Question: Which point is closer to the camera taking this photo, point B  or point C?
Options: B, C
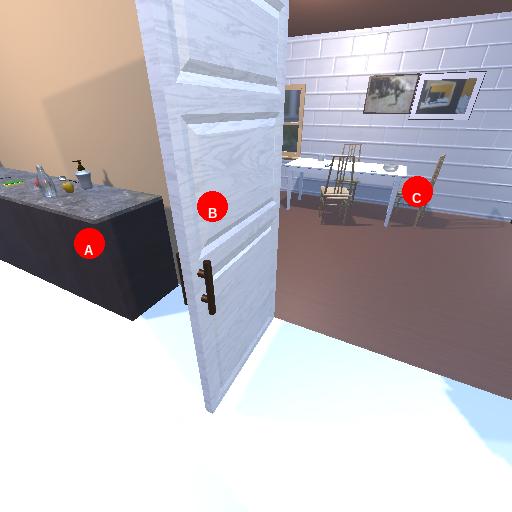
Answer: B